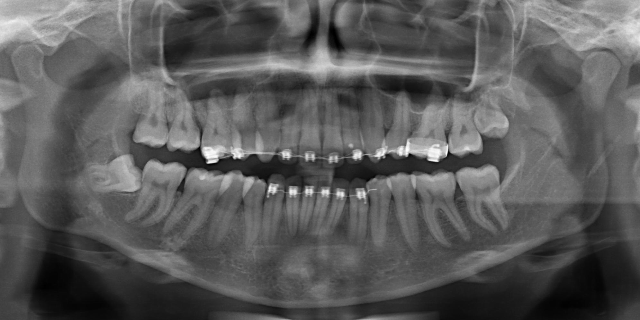
adult